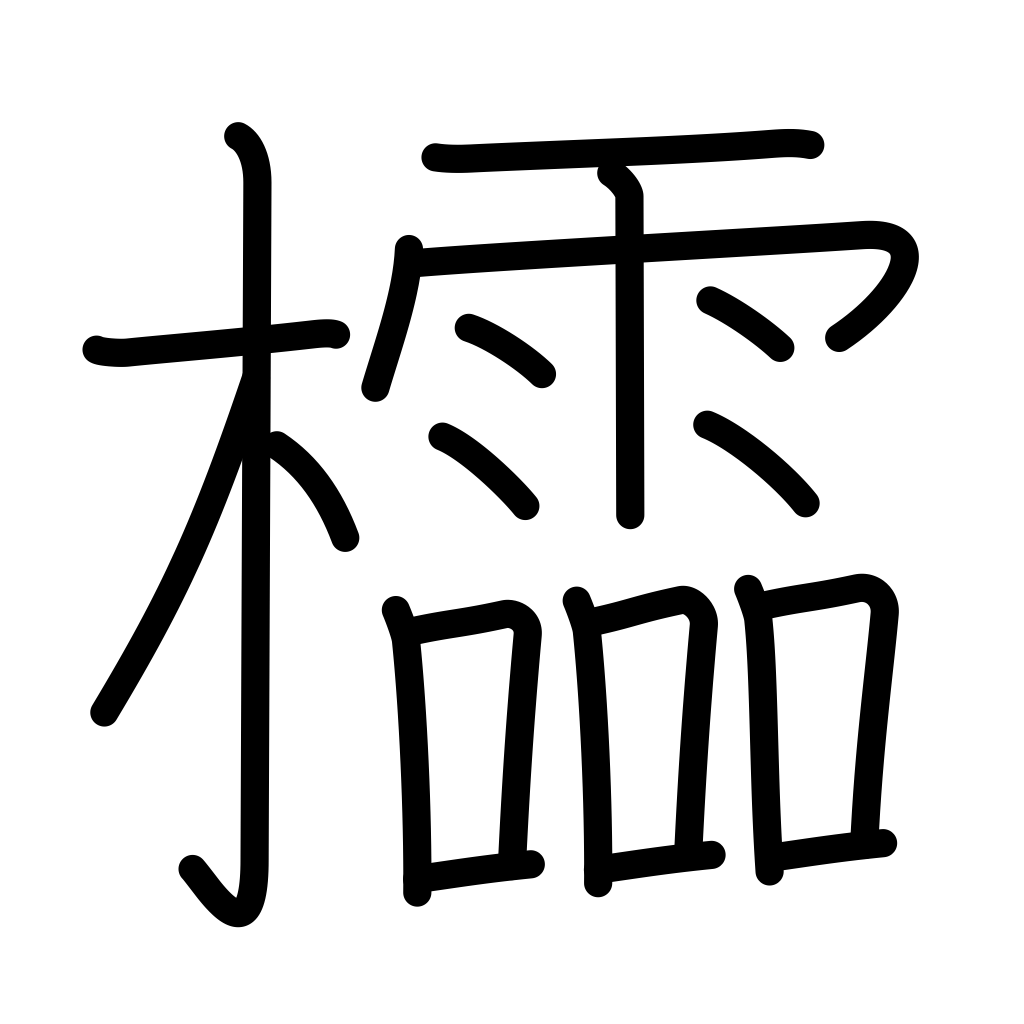
Meaning: latticework